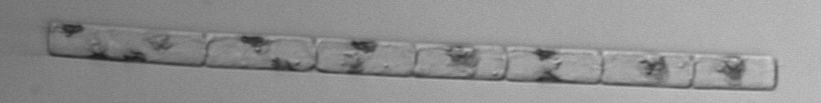
Label: Guinardia_delicatula